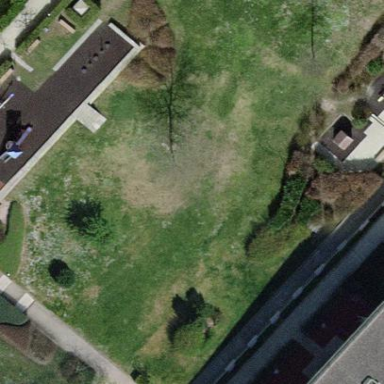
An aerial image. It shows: Park.